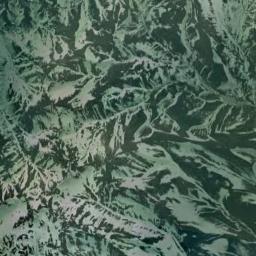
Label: snowberg